Question: I have a table structured as such:
'''
PrimaryKey int set as PK
SomeForeignKey int set as FK... linked to some other table's PK
SomeVarChar varchar
SomeDate datetime
'''
When I right-click on Properties of my PK, I noticed that 'Identity' is set to False, 'Identity Seed' is set to 0 and 'Identity Icrement' is set to 0.
However, I am unable to modify these properties. How can I change these values?
Here is a screen shot.

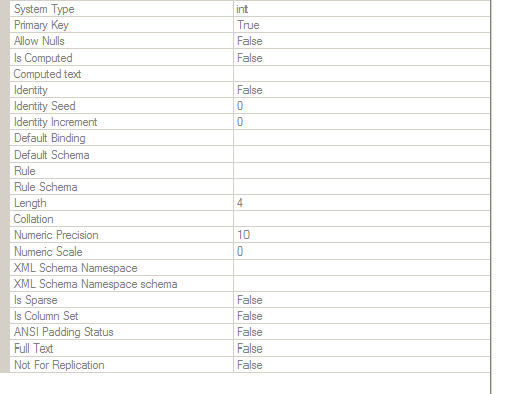
Answer: You change the table, not the constraint. Management Studio will take care of the other stuff for you (note that it has to drop the table and re-create it, so if the table is large, be prepared to grab a coffee and hurry up and wait).
-

-

In the properties pane, under "Identity Column", choose the correct column:

Click the Save icon (or +):

Note that you may also have to un-check the option Tools > Designers > Table and Database Designers > Prevent saving changes that require table re-creation.

Normally I would suggest making changes to schema using DDL instead of the hokey and bug-ridden GUI, but this is one rare case where the GUI actually requires work than typing the requisite commands would. Changing the IDENTITY property is one thing DDL just hasn't caught up with, and the nonsense it has to do to work around it is ridiculous (in this case I added a new column, and scripted out the change required to make that the identity column instead - and you can't even see all the nonsense here, because of the non-resizable dialog):

Here is the actual script (not something you probably want to run very often, never mind come up with on your own):
'''
/* To prevent any potential data loss issues, you should review this script in detail
before running it outside the context of the database designer.*/
BEGIN TRANSACTION
SET QUOTED_IDENTIFIER ON
SET ARITHABORT ON
SET NUMERIC_ROUNDABORT OFF
SET CONCAT_NULL_YIELDS_NULL ON
SET ANSI_NULLS ON
SET ANSI_PADDING ON
SET ANSI_WARNINGS ON
COMMIT
BEGIN TRANSACTION
GO
CREATE TABLE dbo.Tmp_foo
(
ID int NOT NULL,
[Foo INT] int NOT NULL IDENTITY (1, 1)
) ON [PRIMARY]
GO
ALTER TABLE dbo.Tmp_foo SET (LOCK_ESCALATION = TABLE)
GO
SET IDENTITY_INSERT dbo.Tmp_foo OFF
GO
IF EXISTS(SELECT * FROM dbo.foo) EXEC('INSERT INTO dbo.Tmp_foo (ID)
SELECT ID FROM dbo.foo WITH (HOLDLOCK TABLOCKX)')
GO
DROP TABLE dbo.foo
GO
EXECUTE sp_rename N'dbo.Tmp_foo', N'foo', 'OBJECT'
GO
ALTER TABLE dbo.foo ADD CONSTRAINT
PK__foo__3214EC274CF5691D PRIMARY KEY CLUSTERED
(ID) WITH( STATISTICS_NORECOMPUTE = OFF, IGNORE_DUP_KEY = OFF,
ALLOW_ROW_LOCKS = ON, ALLOW_PAGE_LOCKS = ON) ON [PRIMARY]
GO
COMMIT
'''